Question: I made a App in Google AppInventor.
Afterwards i clicked on "Package this App" and under that i clicked "Show the Barcode". A window showing a small scrappy image shows-up. After some googling, i learnt that this is a 2d code for my app URL.
But, What i dont understand is the meaning of line above the barcode image.:
.
Does this mean, no one else can use this barcode and install the app??
Here is the Image ::

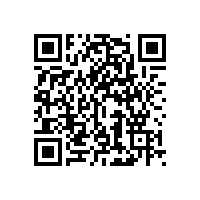
Answer: Yes. But it would be useful to show the barcode, or its contents, wouldn't it?